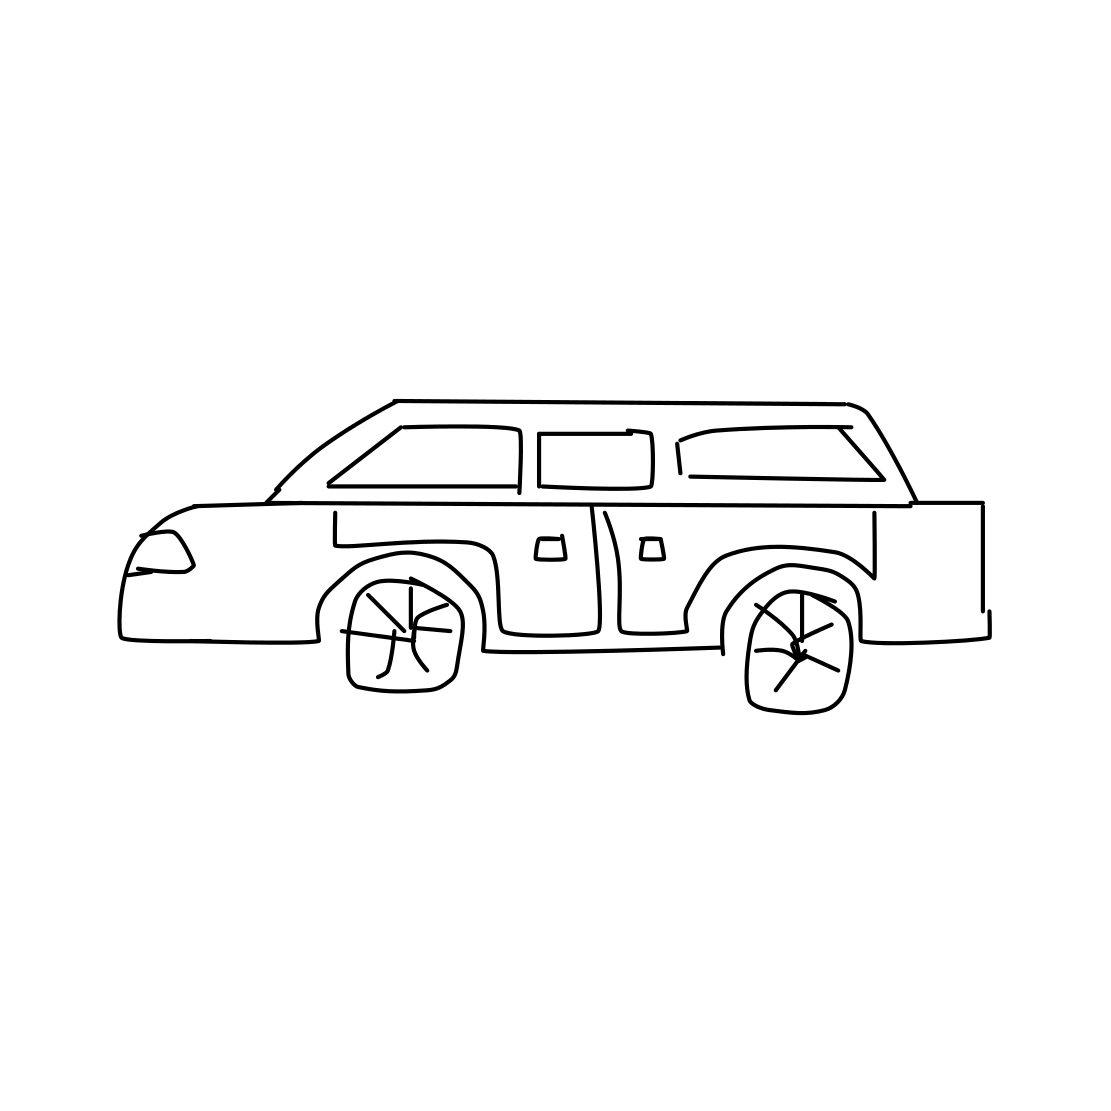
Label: car (sedan)